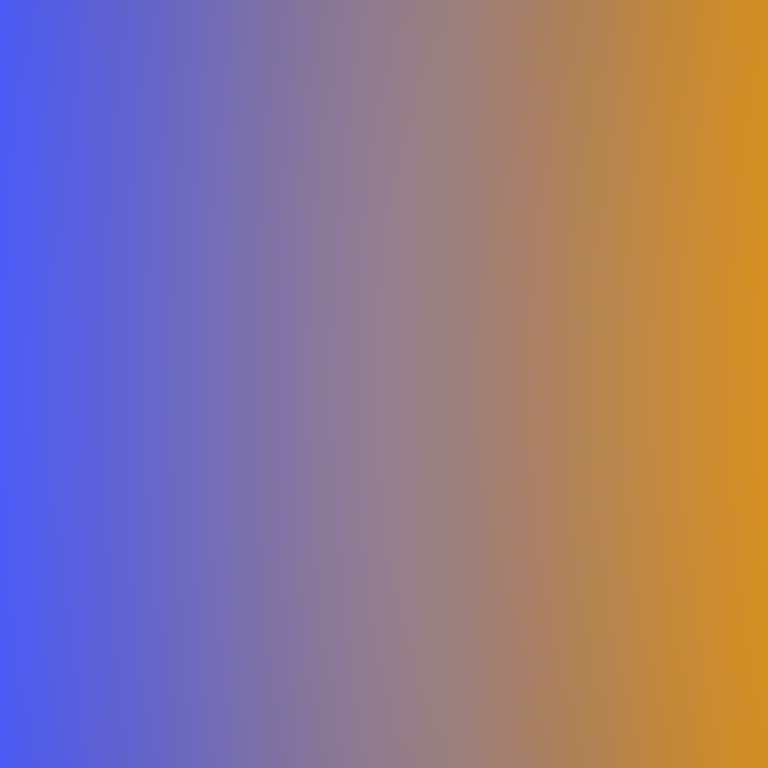
Abstract light effect, smooth gradient from deep blue to warm gold, serene atmosphere, soft glow, no room, no furniture, no objects.